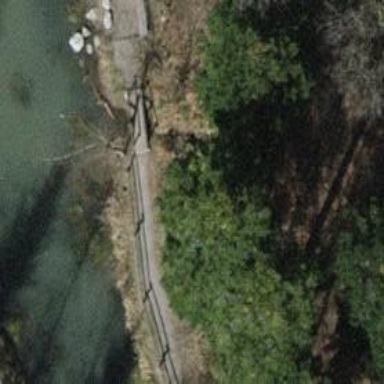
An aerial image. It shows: Path leading to bridge.